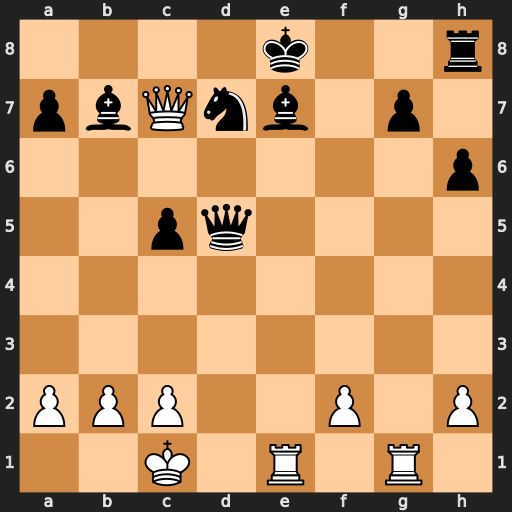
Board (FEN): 4k2r/pbQnb1p1/7p/2pq4/8/8/PPP2P1P/2K1R1R1
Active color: w
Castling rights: k
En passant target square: -
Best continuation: Rxg7 Kf8 Rgxe7